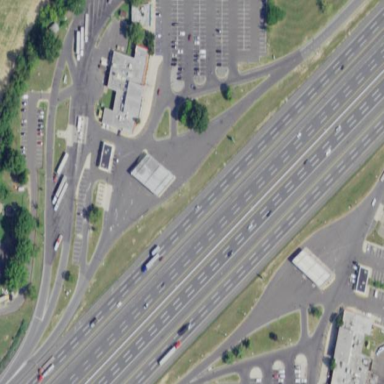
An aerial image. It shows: Rest area along the road.